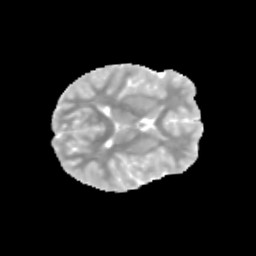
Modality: MD
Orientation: axial
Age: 12
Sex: male
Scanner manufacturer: siemens
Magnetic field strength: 3 T
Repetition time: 3.8 s
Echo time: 0.07 s